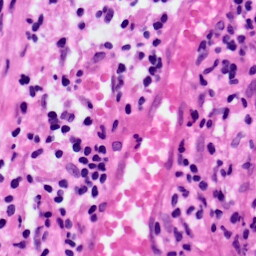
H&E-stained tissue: Lung